Field crop: maize
Growth stage: 2
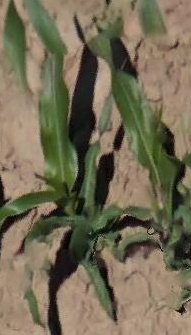
Species: maize